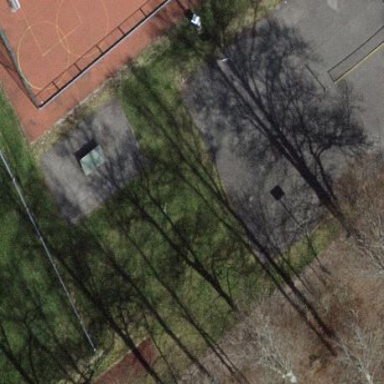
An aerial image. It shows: Basketball court with asphalt surface.